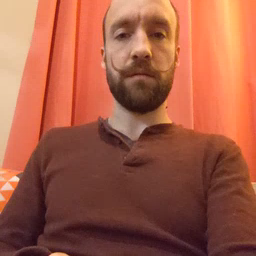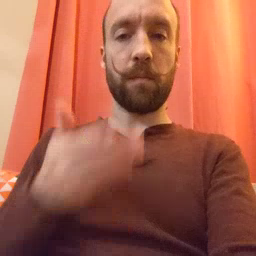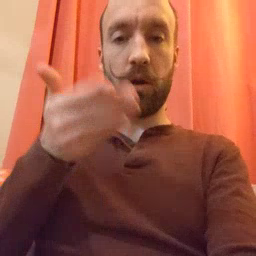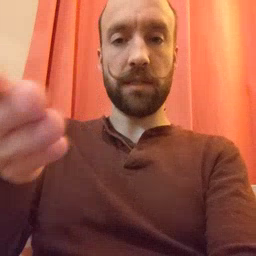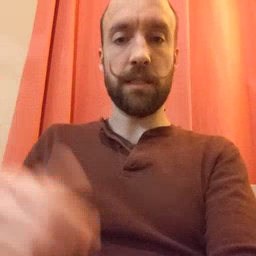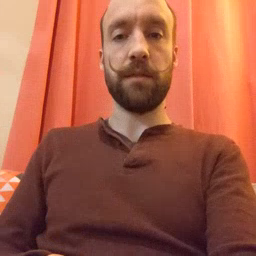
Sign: boat